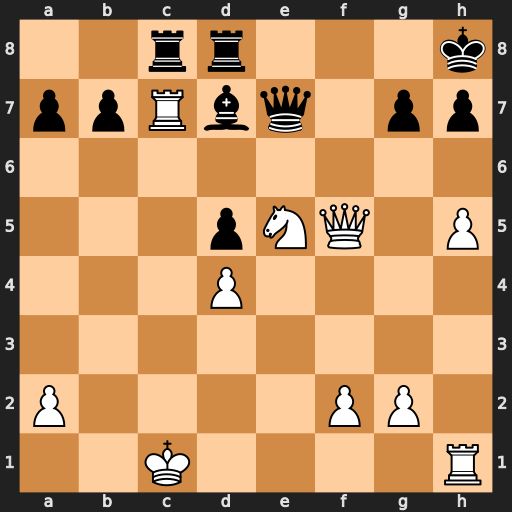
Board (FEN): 2rr3k/ppRbq1pp/8/3pNQ1P/3P4/8/P4PP1/2K4R
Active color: w
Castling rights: -
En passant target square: -
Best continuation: Ng6+ hxg6 hxg6+ Kg8 Rh8+ Kxh8 Qh5+ Kg8 Qh7+ Kf8 Qh8#